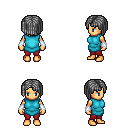
a pixel art fantasy rpg character, female body template, human, tanned skin, teal tunic, red pants, gray pageboy hairstyle, white cloth bracers, four views (front, back, left, right), 2x2 character sprite sheet, small pixel art, hard edges, no anti-aliasing